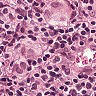
Metastatic tissue present: yes